Interaction volume radius: 5 \u00c5
Interaction volume height: 10 \u00c5
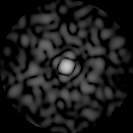
Disorder parameter: 0.8164